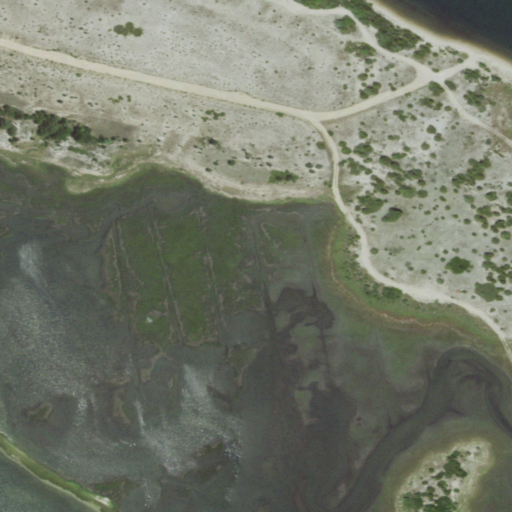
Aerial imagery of plain(s) in New York named The Flats containing herbaceous wetlands, barren land, and open water